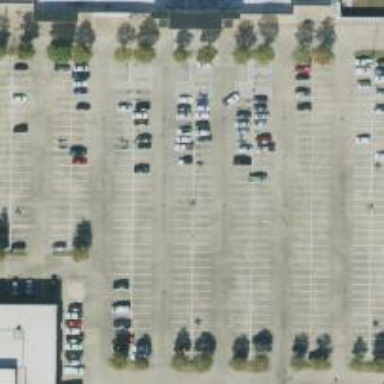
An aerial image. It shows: Parking space is available.